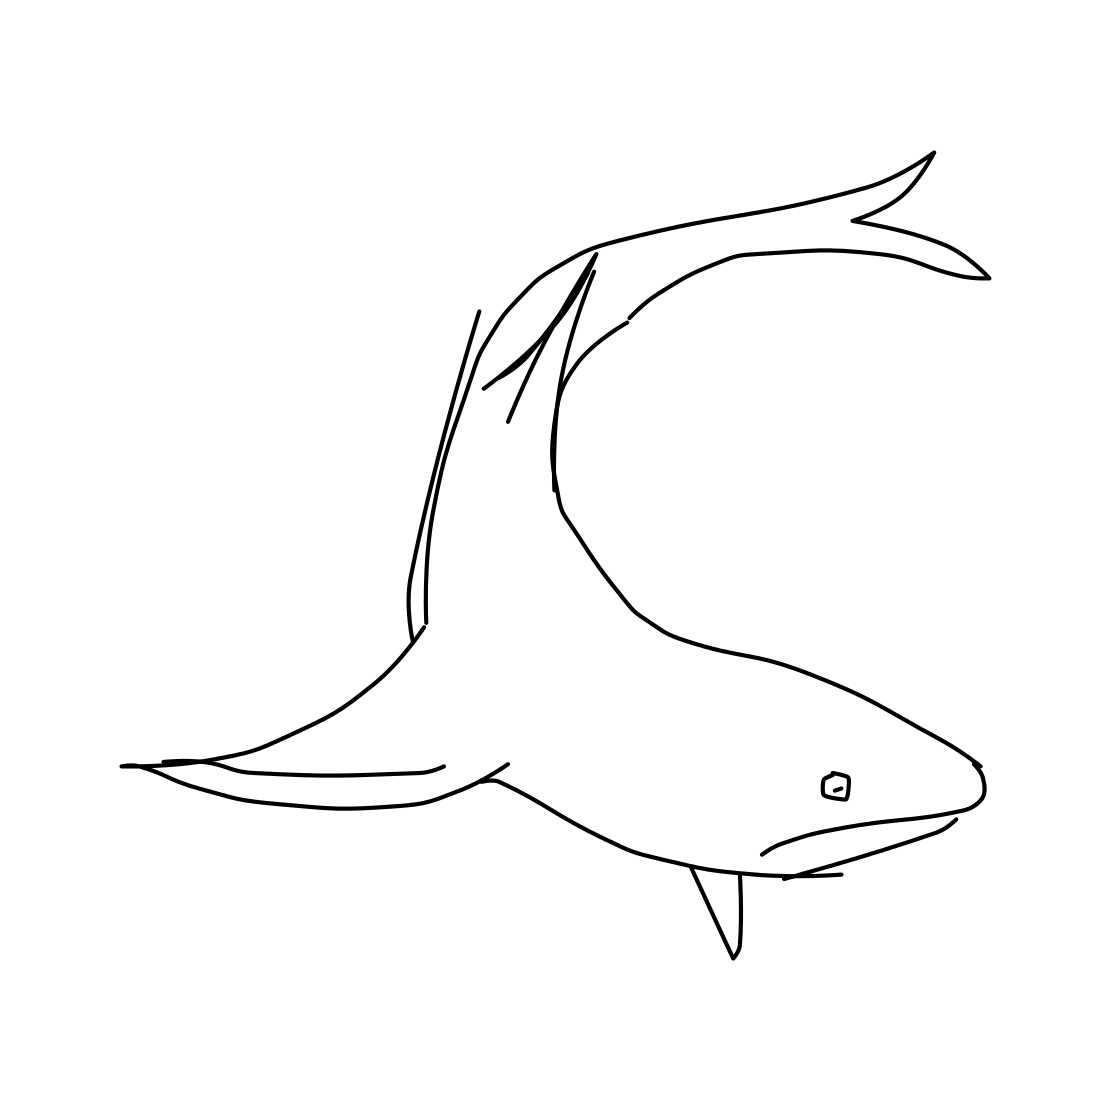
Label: shark